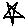
Label: star